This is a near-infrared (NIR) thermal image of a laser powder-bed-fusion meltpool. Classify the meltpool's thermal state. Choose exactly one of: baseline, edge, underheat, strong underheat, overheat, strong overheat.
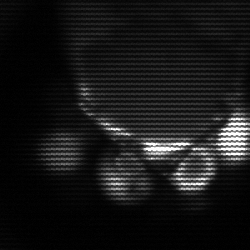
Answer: baseline